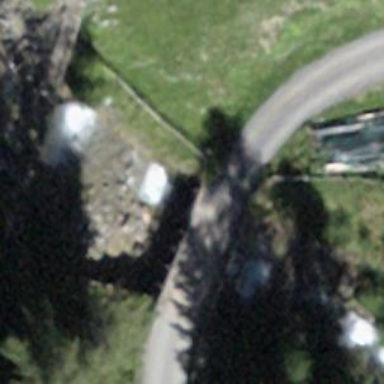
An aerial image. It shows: Unclassified road with bridge and hillclimbing raceway.